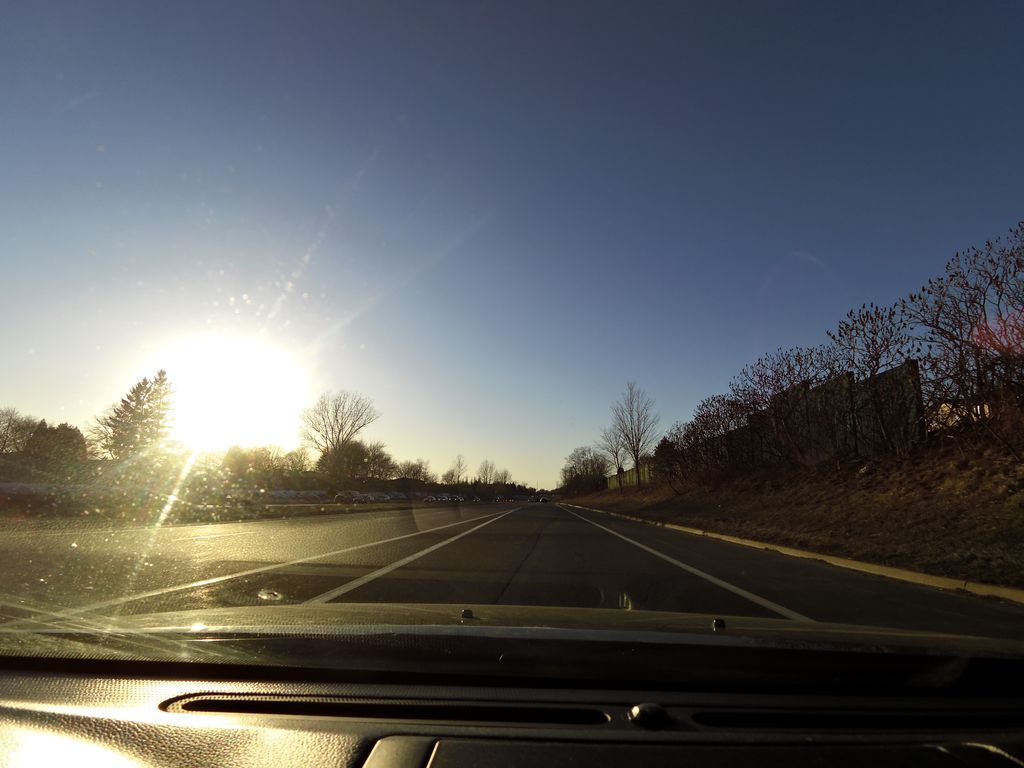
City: hamilton